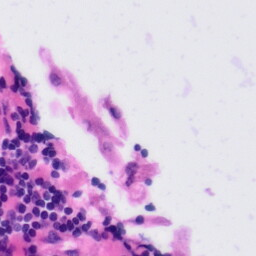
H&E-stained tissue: Tonsil